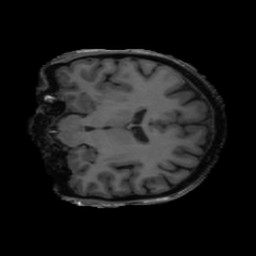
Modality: T1w
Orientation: coronal
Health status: ill
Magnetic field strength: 3 T